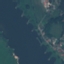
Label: River